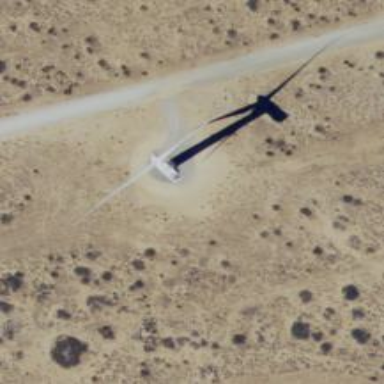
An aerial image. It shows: Wind generator of the horizontal axis type made by Vestas.